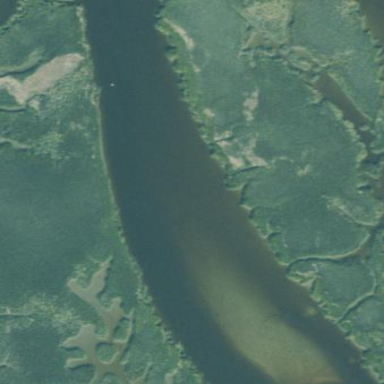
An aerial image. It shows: Marshy wetland area.